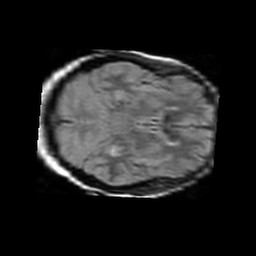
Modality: FLAIR
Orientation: axial
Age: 49
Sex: female
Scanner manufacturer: philips
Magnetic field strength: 1.5 T
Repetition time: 11 s
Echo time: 0.14 s